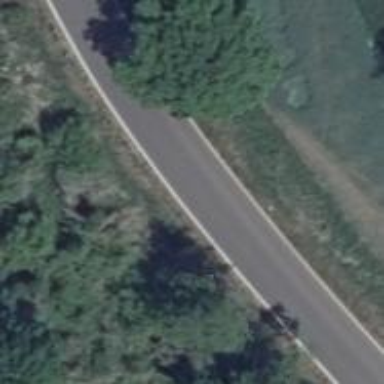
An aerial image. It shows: Tertiary road with asphalt surface.